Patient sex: F
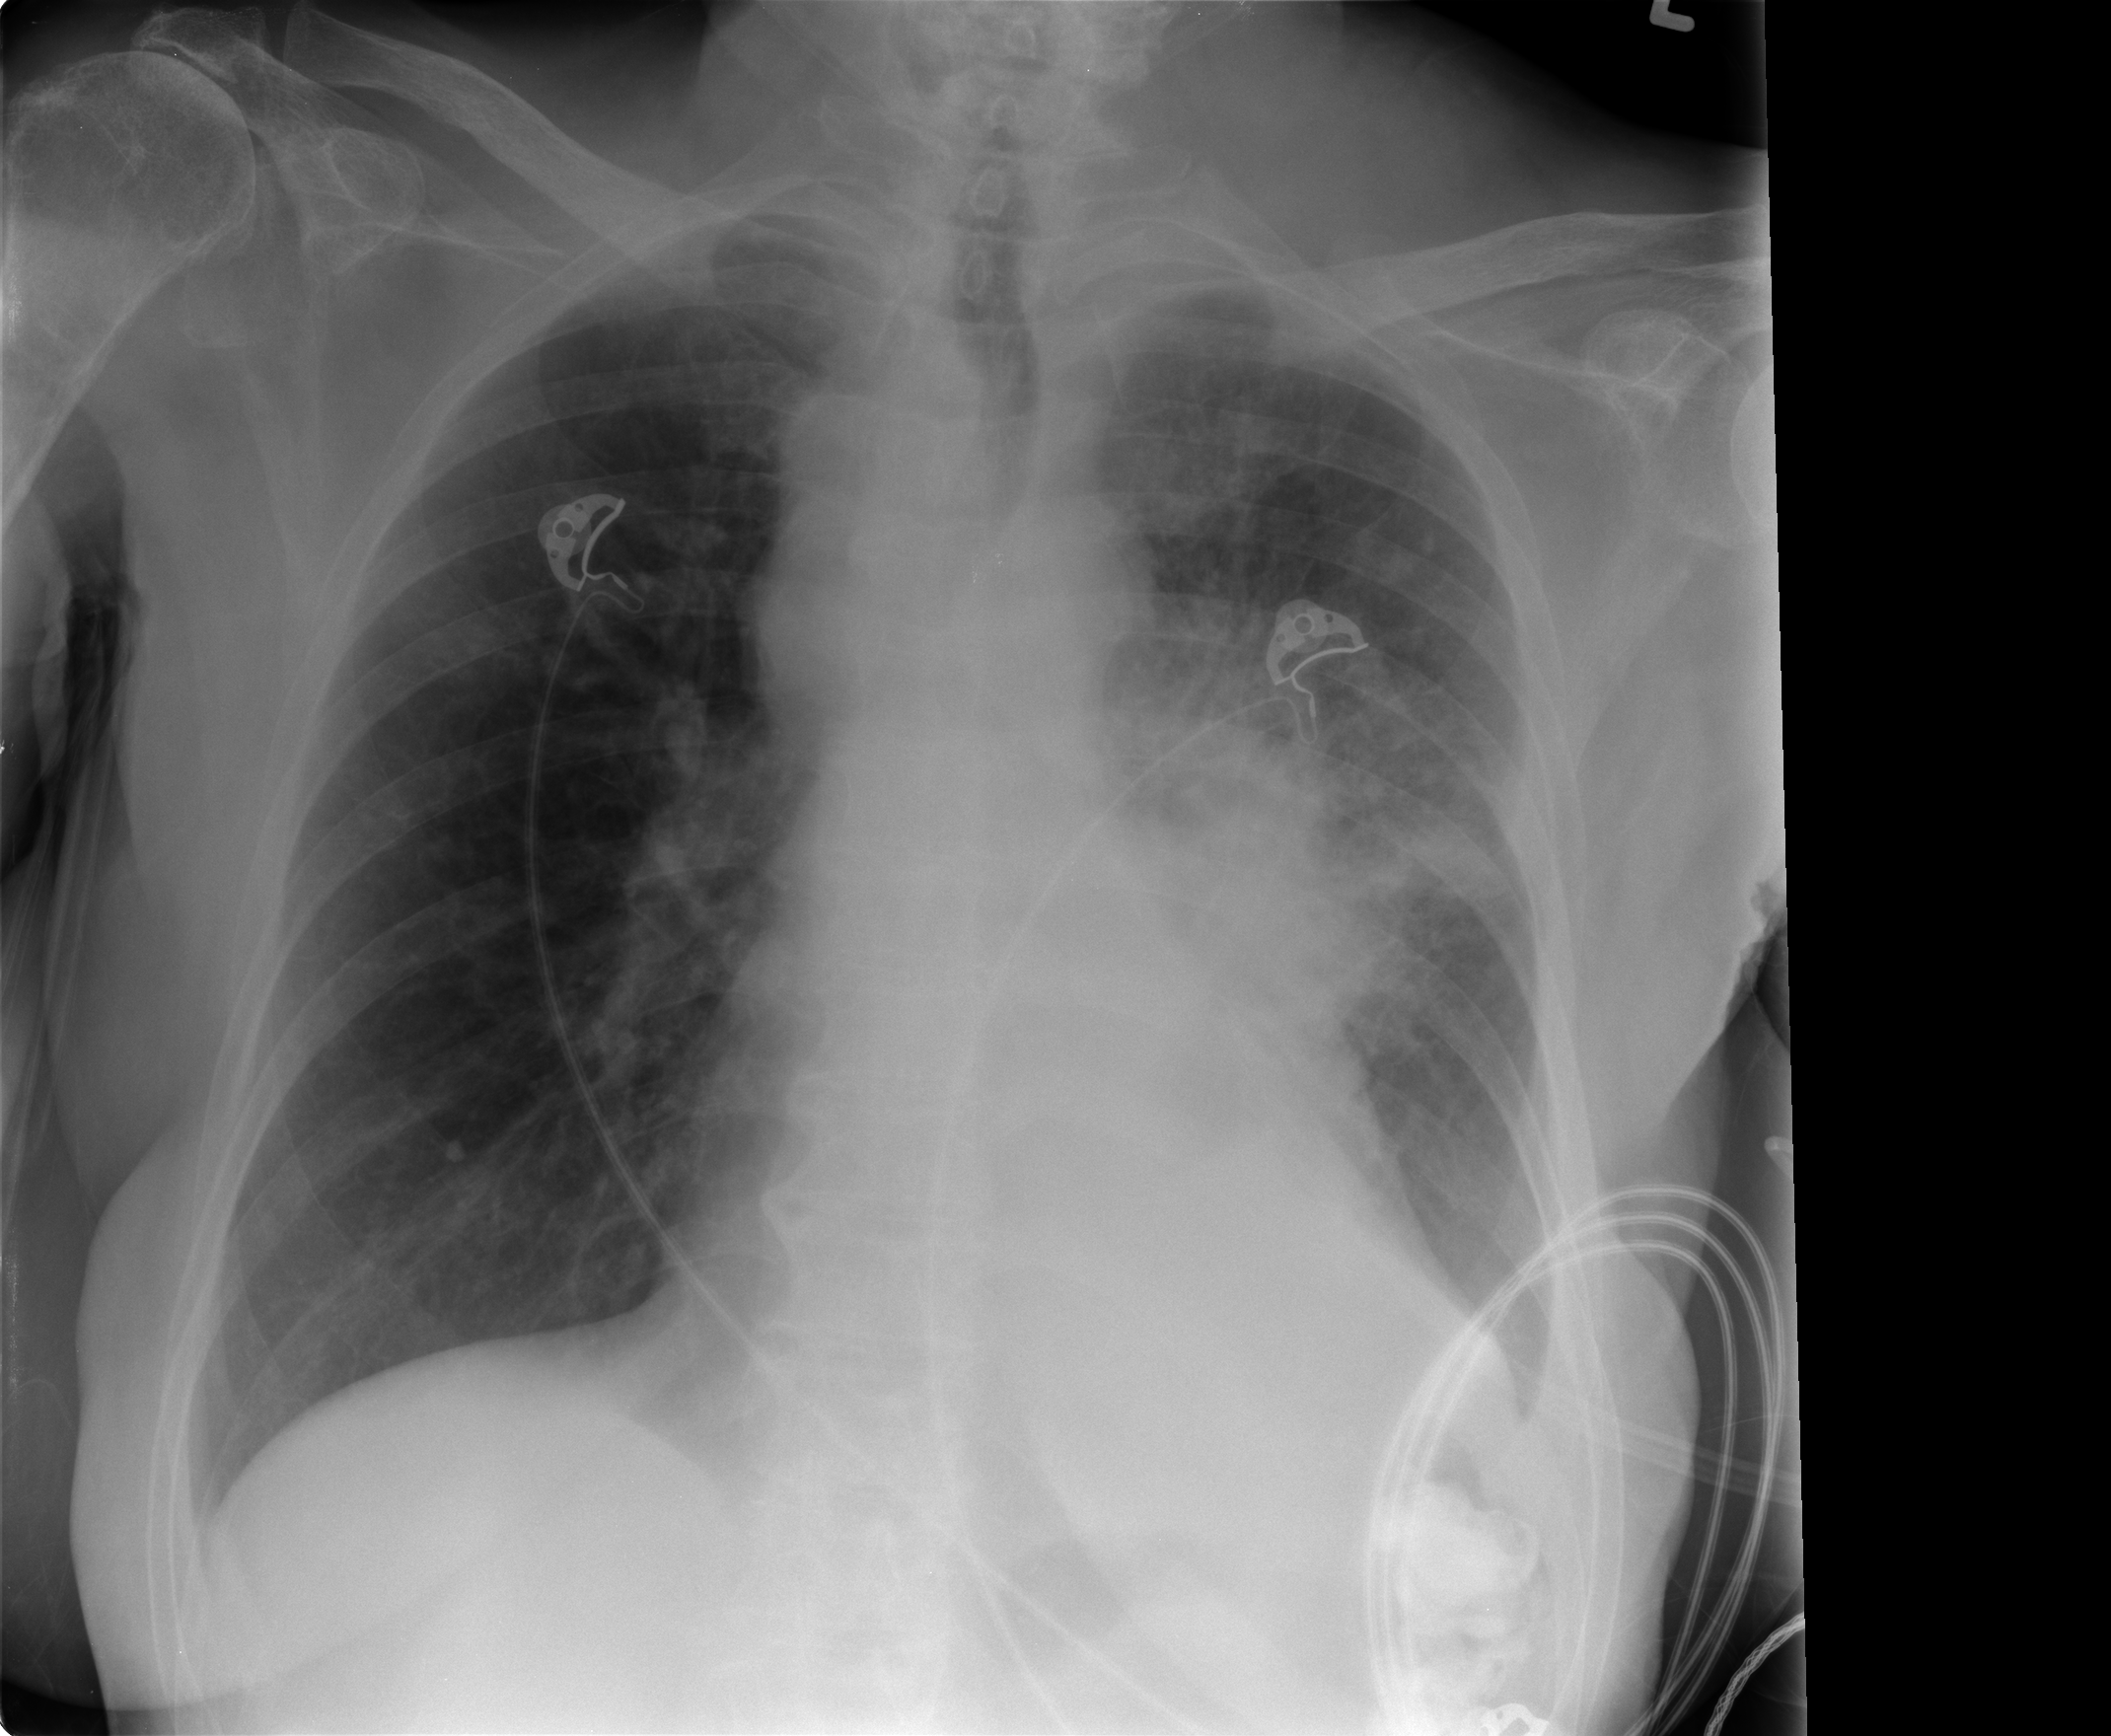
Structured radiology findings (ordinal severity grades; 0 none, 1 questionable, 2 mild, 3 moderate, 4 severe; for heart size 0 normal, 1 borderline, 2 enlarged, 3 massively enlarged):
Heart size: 0
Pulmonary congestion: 0
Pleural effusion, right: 0
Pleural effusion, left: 0
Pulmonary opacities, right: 0
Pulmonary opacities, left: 3
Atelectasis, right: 0
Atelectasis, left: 0